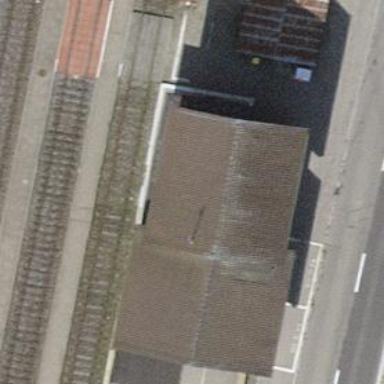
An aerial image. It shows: Railway station.